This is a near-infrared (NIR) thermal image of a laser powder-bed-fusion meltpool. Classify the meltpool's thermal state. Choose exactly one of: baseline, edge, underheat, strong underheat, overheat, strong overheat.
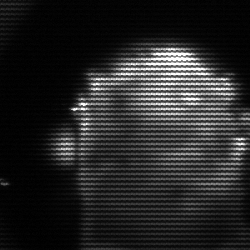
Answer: baseline